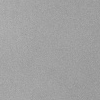
Atmospheric dust classification: dusty